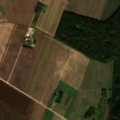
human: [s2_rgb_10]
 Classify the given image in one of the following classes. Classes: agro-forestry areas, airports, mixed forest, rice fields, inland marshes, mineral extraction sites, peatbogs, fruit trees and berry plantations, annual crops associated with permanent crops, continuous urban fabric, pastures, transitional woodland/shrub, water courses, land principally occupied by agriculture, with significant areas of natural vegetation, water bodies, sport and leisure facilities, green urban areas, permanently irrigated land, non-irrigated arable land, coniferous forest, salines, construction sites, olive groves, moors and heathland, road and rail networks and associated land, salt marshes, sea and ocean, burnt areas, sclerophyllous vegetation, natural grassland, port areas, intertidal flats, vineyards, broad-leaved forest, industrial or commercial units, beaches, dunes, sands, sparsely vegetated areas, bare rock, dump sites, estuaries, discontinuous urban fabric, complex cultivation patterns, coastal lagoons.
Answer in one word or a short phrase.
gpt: non-irrigated arable land, land principally occupied by agriculture, with significant areas of natural vegetation, broad-leaved forest, mixed forest